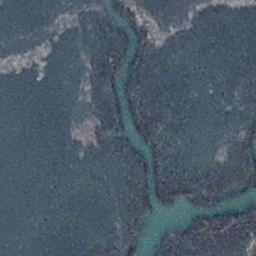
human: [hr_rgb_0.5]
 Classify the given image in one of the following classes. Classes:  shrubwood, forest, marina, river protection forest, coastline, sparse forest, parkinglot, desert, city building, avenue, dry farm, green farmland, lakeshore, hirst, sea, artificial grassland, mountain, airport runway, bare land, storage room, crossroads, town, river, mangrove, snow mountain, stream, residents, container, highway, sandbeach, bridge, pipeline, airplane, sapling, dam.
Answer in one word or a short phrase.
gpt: stream